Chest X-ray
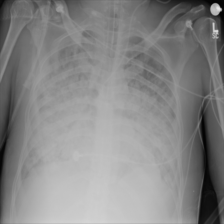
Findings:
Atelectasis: negative
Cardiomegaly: negative
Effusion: negative
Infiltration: positive
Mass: negative
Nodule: negative
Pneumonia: negative
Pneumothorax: negative
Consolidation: negative
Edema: negative
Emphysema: negative
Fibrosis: negative
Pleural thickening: negative
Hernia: negative